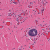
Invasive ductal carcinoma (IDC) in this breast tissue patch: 0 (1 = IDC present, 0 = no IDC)